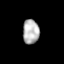
Tissue: skin
Cell type: Epithelial cells
Senescence score: 0.2053
Nuclear area (px): 393
Mean DAPI intensity: 182.252